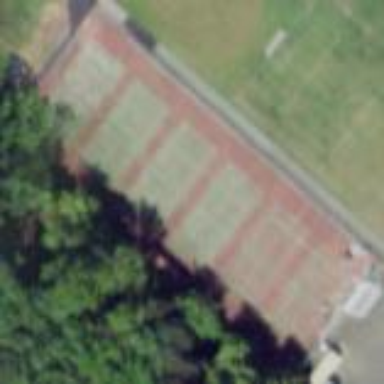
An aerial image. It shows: Tennis court on pitch.